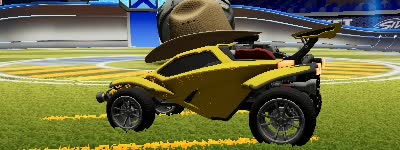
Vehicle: octane